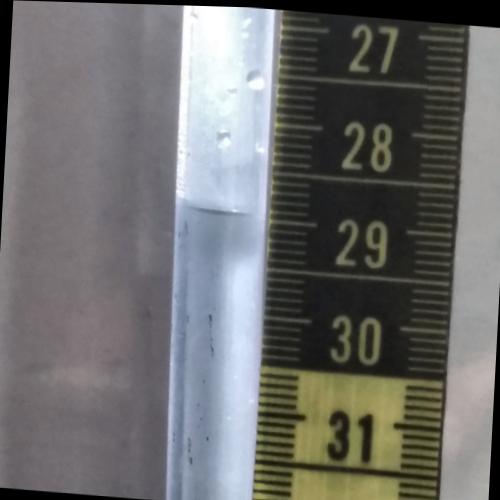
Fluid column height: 28.9 cm